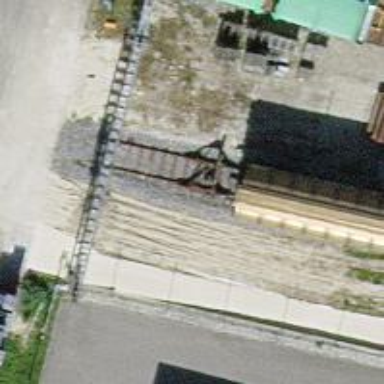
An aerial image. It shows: Railway buffer stop.